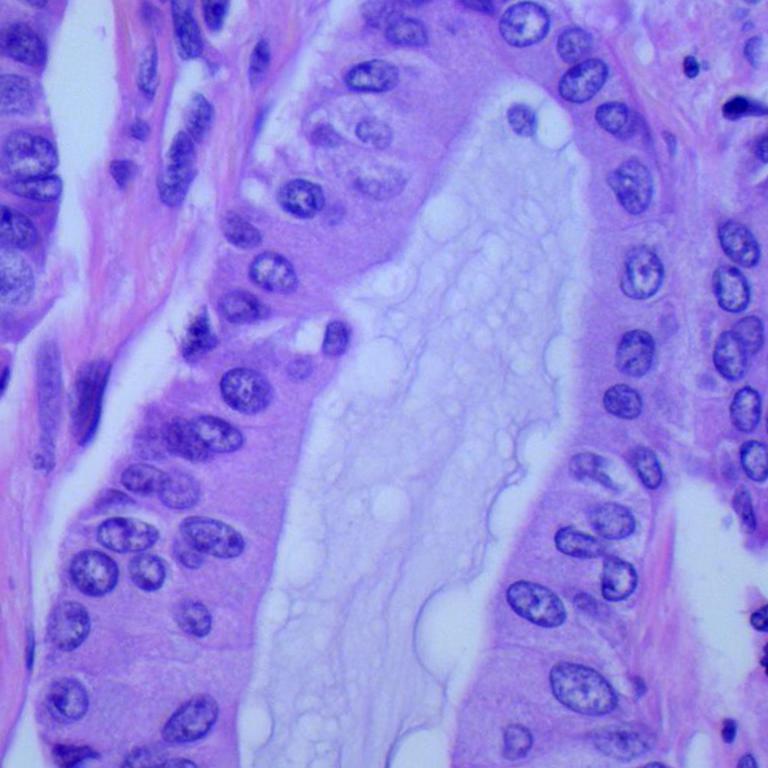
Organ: lung
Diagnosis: adenocarcinomas